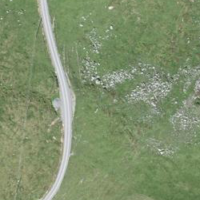
EUNIS habitat code: 26
Species observed at this site:
Turdus torquatus
Fringilla coelebs